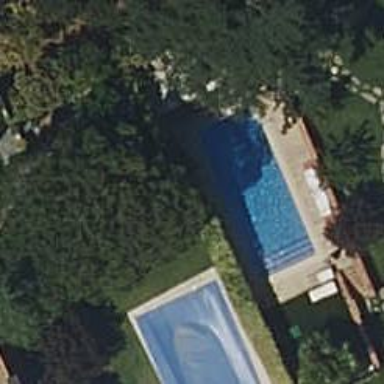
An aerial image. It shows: Swimming pool located in leisure land.